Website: macys
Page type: cart
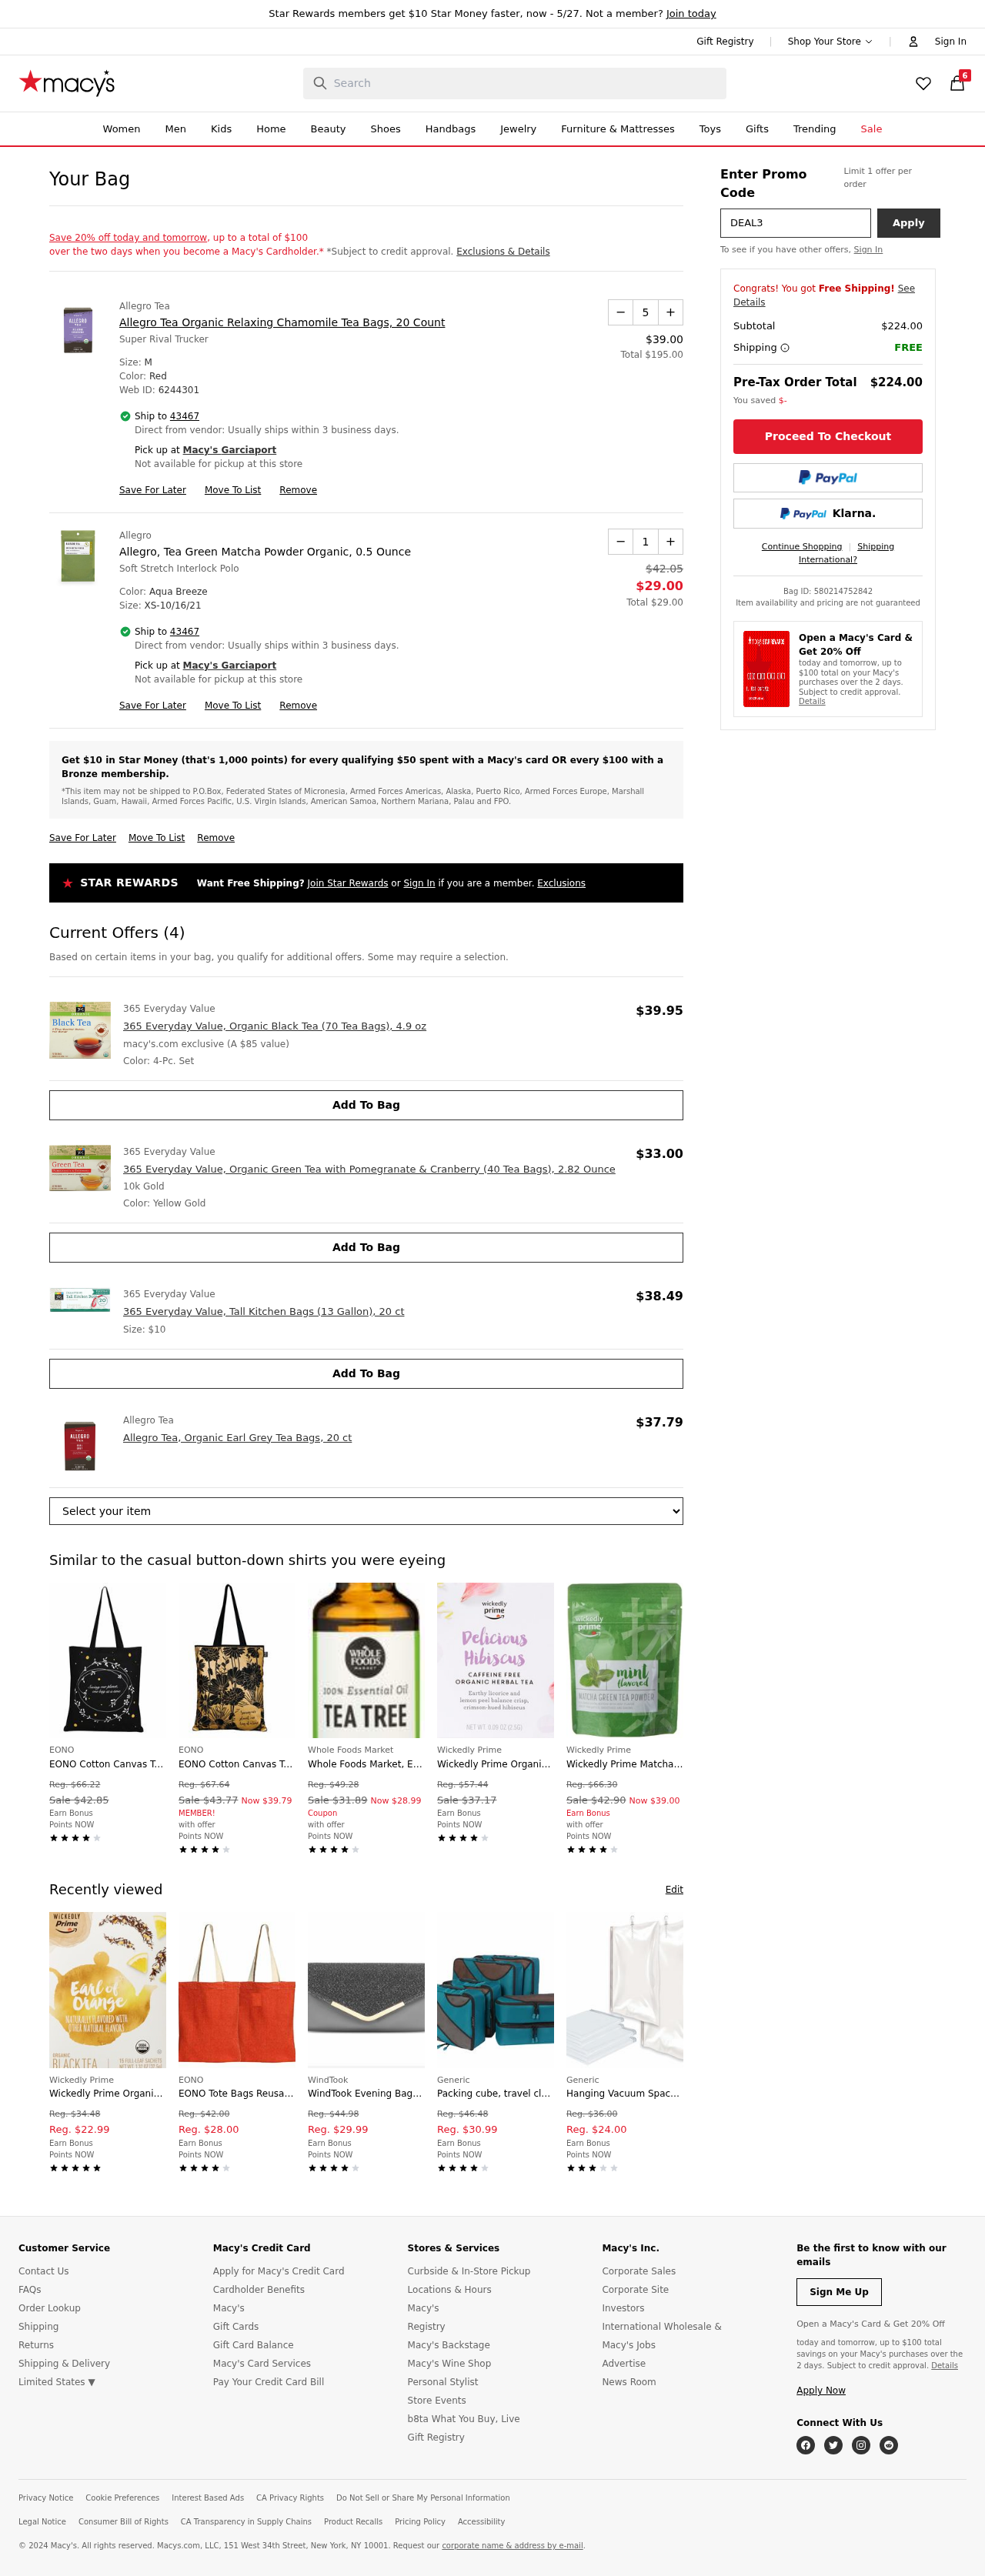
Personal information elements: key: PII_CITY
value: Garciaport
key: PII_POSTCODE
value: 43467
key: PII_PROMO_CODE
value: DEAL3872
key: PII_POSTCODE_FULL
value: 43467
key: PII_POSTCODE_NUMERIC
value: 43467
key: PII_CITY2
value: Garciaport
Product elements: key: PRODUCT1_BRAND
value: Allegro Tea
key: PRODUCT1_NAME
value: Allegro Tea Organic Relaxing Chamomile Tea Bags, 20 Count
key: PRODUCT1_PRICE
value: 39
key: PRODUCT1_QUANTITY
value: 5
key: PRODUCT2_BRAND
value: Allegro
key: PRODUCT2_NAME
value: Allegro, Tea Green Matcha Powder Organic, 0.5 Ounce
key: PRODUCT2_PRICE
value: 29
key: PRODUCT2_QUANTITY
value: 1
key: PRODUCT3_BRAND
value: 365 Everyday Value
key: PRODUCT3_NAME
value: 365 Everyday Value, Organic Black Tea (70 Tea Bags), 4.9 oz
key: PRODUCT3_PRICE
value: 39.95
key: PRODUCT4_BRAND
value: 365 Everyday Value
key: PRODUCT4_NAME
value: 365 Everyday Value, Organic Green Tea with Pomegranate & Cranberry (40 Tea Bags), 2.82 Ounce
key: PRODUCT4_PRICE
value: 33
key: PRODUCT5_BRAND
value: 365 Everyday Value
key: PRODUCT5_NAME
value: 365 Everyday Value, Tall Kitchen Bags (13 Gallon), 20 ct
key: PRODUCT5_PRICE
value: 38.49
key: PRODUCT6_BRAND
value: Allegro Tea
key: PRODUCT6_NAME
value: Allegro Tea, Organic Earl Grey Tea Bags, 20 ct
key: PRODUCT6_PRICE
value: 37.79
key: PRODUCT1_TOTAL
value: Total $195.00
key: PRODUCT2_ORIGINAL_PRICE
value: $42.05
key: PRODUCT2_TOTAL
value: Total $29.00
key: PRODUCT7_BRAND
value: EONO
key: PRODUCT7_NAME
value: EONO Cotton Canvas Tote Bag Reusable Shopping Bag | Grocery Shoulder Bags | Eco-Friendly Gifts for W
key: PRODUCT7_ORIGINAL_PRICE
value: Reg. $66.22
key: PRODUCT7_SALE_PRICE
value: Sale $42.85
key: PRODUCT8_BRAND
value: EONO
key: PRODUCT8_NAME
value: EONO Cotton Canvas Tote Bag Reusable Shopping Bag Grocery Shoulder Bags Eco-friendly Gifts for Women
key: PRODUCT8_ORIGINAL_PRICE
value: Reg. $67.64
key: PRODUCT8_SALE_PRICE
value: Sale $43.77
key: PRODUCT8_PRICE
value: Now $39.79
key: PRODUCT9_BRAND
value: Whole Foods Market
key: PRODUCT9_NAME
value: Whole Foods Market, Essential Oil, Tea Tree, 1 fl oz
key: PRODUCT9_ORIGINAL_PRICE
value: Reg. $49.28
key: PRODUCT9_SALE_PRICE
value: Sale $31.89
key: PRODUCT9_PRICE
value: Now $28.99
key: PRODUCT10_BRAND
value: Wickedly Prime
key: PRODUCT10_NAME
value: Wickedly Prime Organic Herbal Tea, Delicious Hibiscus, Single Serving Sample
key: PRODUCT10_ORIGINAL_PRICE
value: Reg. $57.44
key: PRODUCT10_SALE_PRICE
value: Sale $37.17
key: PRODUCT11_BRAND
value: Wickedly Prime
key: PRODUCT11_NAME
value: Wickedly Prime Matcha Green Tea Powder, Mint Flavored, Culinary Grade, 2 Ounce
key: PRODUCT11_ORIGINAL_PRICE
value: Reg. $66.30
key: PRODUCT11_SALE_PRICE
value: Sale $42.90
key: PRODUCT11_PRICE
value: Now $39.00
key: PRODUCT12_BRAND
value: Wickedly Prime
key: PRODUCT12_NAME
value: Wickedly Prime Organic Black Full-Leaf Tea, Earl Of Orange Premium Tea Sachets, 15 Count
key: PRODUCT12_ORIGINAL_PRICE
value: Reg. $34.48
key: PRODUCT12_PRICE
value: Reg. $22.99
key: PRODUCT13_BRAND
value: EONO
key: PRODUCT13_NAME
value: EONO Tote Bags Reusable Shopping Bag Eco-Friendly Recycled Cotton Fabric Handbag Grocery Shoulder Pl
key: PRODUCT13_ORIGINAL_PRICE
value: Reg. $42.00
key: PRODUCT13_PRICE
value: Reg. $28.00
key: PRODUCT14_BRAND
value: WindTook
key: PRODUCT14_NAME
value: WindTook Evening Bags for Women,Envolope Evening Purses and Handbags,Clutch Crossbody bags,Classic W
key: PRODUCT14_ORIGINAL_PRICE
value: Reg. $44.98
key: PRODUCT14_PRICE
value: Reg. $29.99
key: PRODUCT15_BRAND
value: Generic
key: PRODUCT15_NAME
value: Packing cube, travel clothes bag set, suitcase organiser travel cube, luggage organiser, packing bag
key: PRODUCT15_ORIGINAL_PRICE
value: Reg. $46.48
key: PRODUCT15_PRICE
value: Reg. $30.99
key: PRODUCT16_BRAND
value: Generic
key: PRODUCT16_NAME
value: Hanging Vacuum Space Saver Bags for Clothes, 2 Pack (135x70) +2pack(105x70) cm Vacuum Seal Storage B
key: PRODUCT16_ORIGINAL_PRICE
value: Reg. $36.00
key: PRODUCT16_PRICE
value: Reg. $24.00
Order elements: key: ORDER_NUM_ITEMS
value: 6
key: ORDER_SUBTOTAL
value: $224.00
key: ORDER_SUBTOTAL2
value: $224.00
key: ORDER_ID
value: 580214752842
Search elements: key: HEADER_SEARCH
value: Search